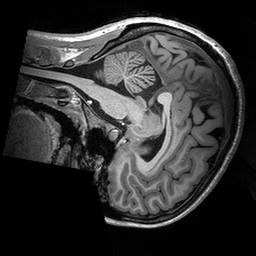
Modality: T1w
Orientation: sagittal
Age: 30
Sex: female
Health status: healthy
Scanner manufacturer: siemens
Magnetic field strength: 3 T
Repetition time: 2.53 s
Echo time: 0.00288 s